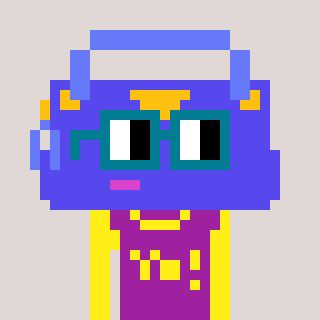
a pixel art character with square dark green glasses, a bag-shaped head and a magenta-colored body on a warm background